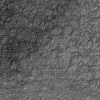
Atmospheric dust classification: not_dusty